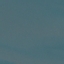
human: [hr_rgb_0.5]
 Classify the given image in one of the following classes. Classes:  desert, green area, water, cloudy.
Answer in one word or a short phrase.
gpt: water